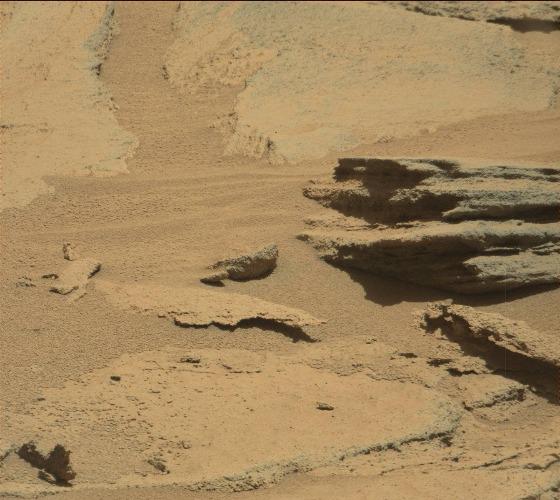
Terrain classes present: Bedrock, Gravel / Sand / Soil, Rock, Shadow